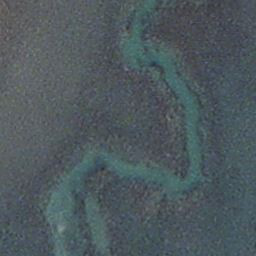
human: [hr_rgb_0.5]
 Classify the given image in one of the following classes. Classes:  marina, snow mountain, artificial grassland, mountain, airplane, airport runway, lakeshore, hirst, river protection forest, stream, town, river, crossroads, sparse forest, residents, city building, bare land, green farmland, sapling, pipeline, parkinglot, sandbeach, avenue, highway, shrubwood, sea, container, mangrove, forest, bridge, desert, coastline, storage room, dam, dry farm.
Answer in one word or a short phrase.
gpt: stream